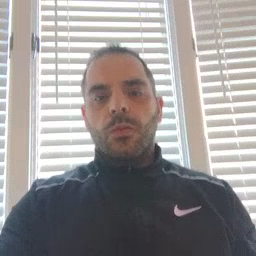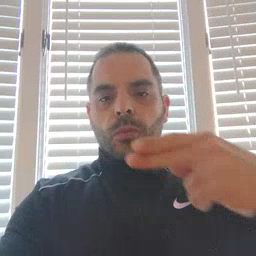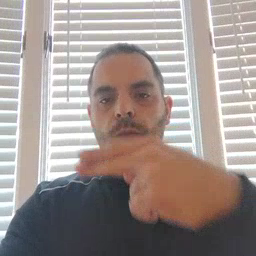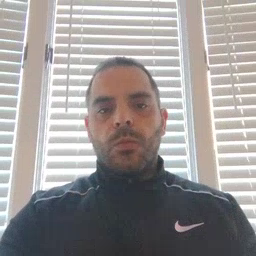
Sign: scissors